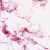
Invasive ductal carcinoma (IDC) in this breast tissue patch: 0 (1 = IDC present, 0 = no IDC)